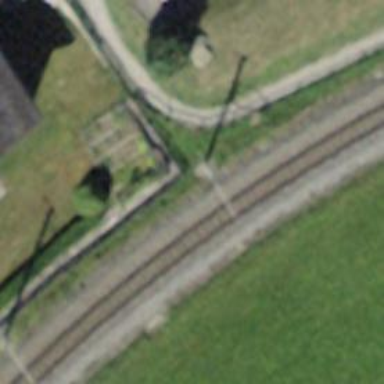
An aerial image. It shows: Narrow-gauge railway with 1 track. The tracks are electrified with contact line.